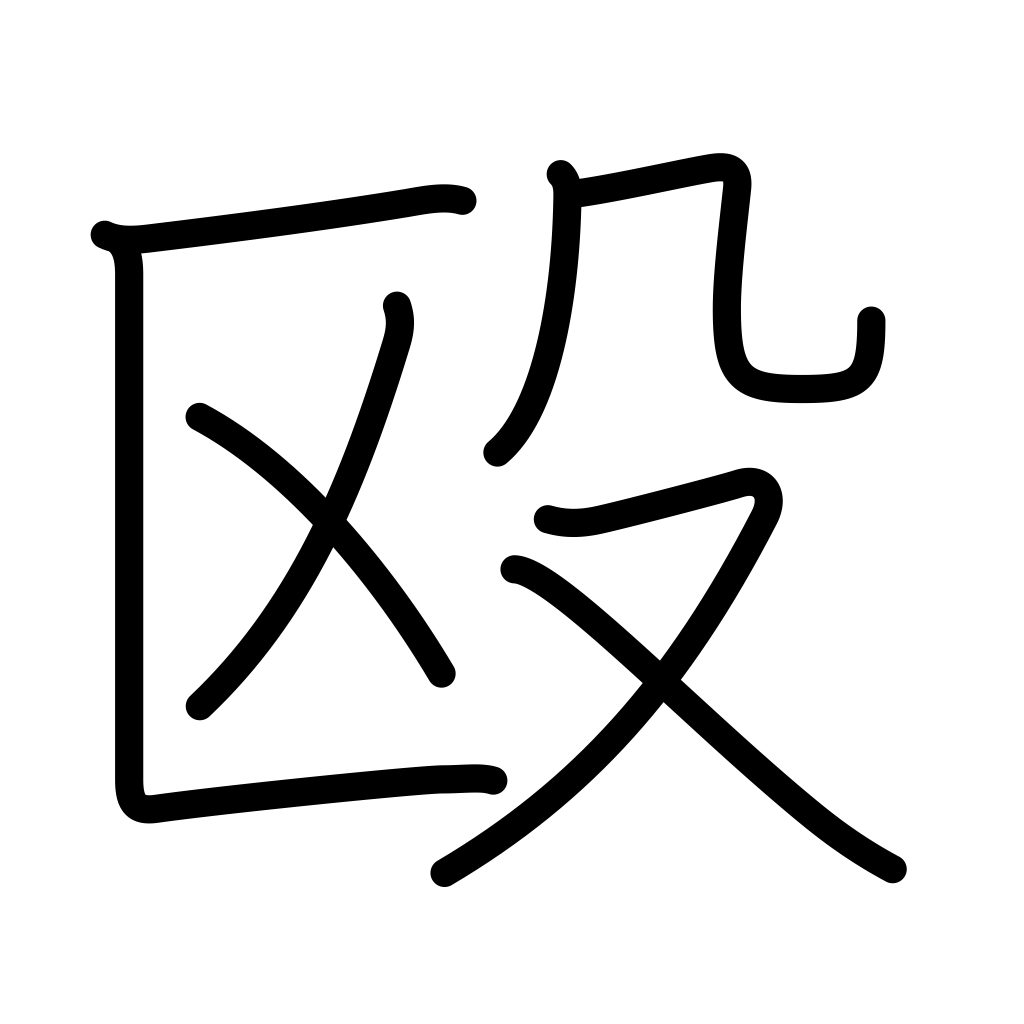
Meaning: assault, hit, beat, thrash